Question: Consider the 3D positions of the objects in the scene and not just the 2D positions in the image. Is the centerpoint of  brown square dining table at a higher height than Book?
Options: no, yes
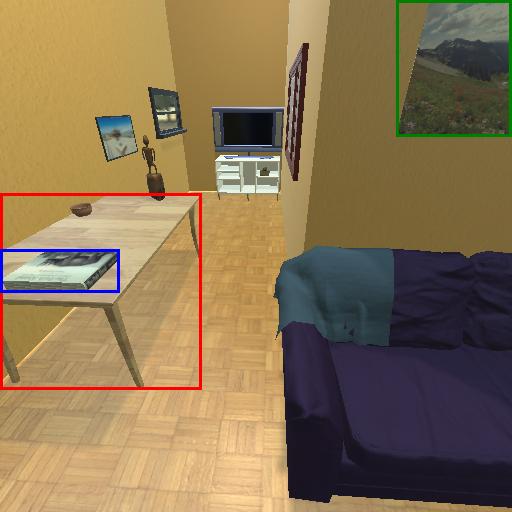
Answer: no